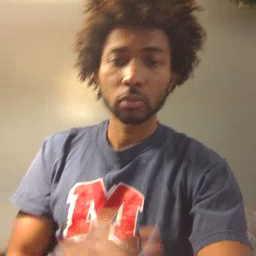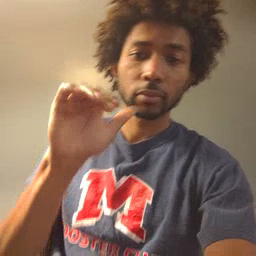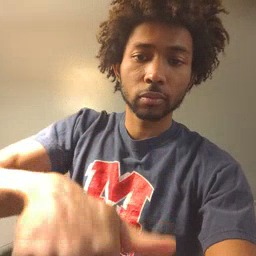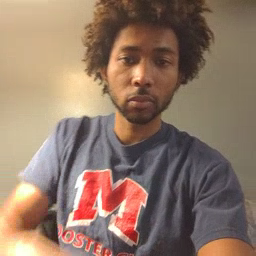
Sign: night